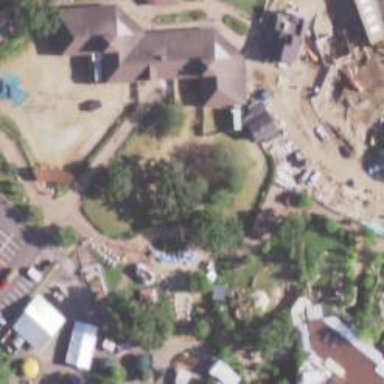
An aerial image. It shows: Animal enclosure area.